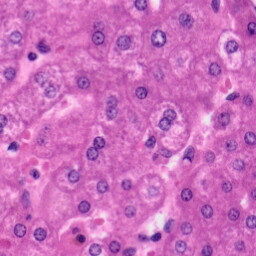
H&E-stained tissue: Liver